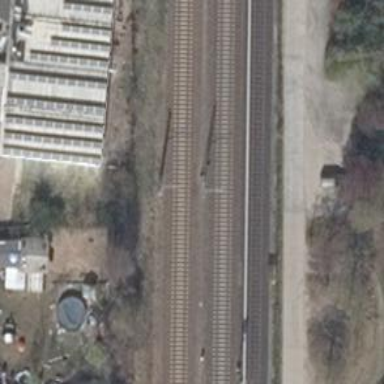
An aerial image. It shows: Railway milestone with catenary mast.